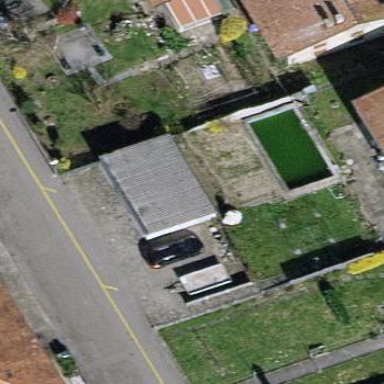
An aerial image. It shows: Carport structure.